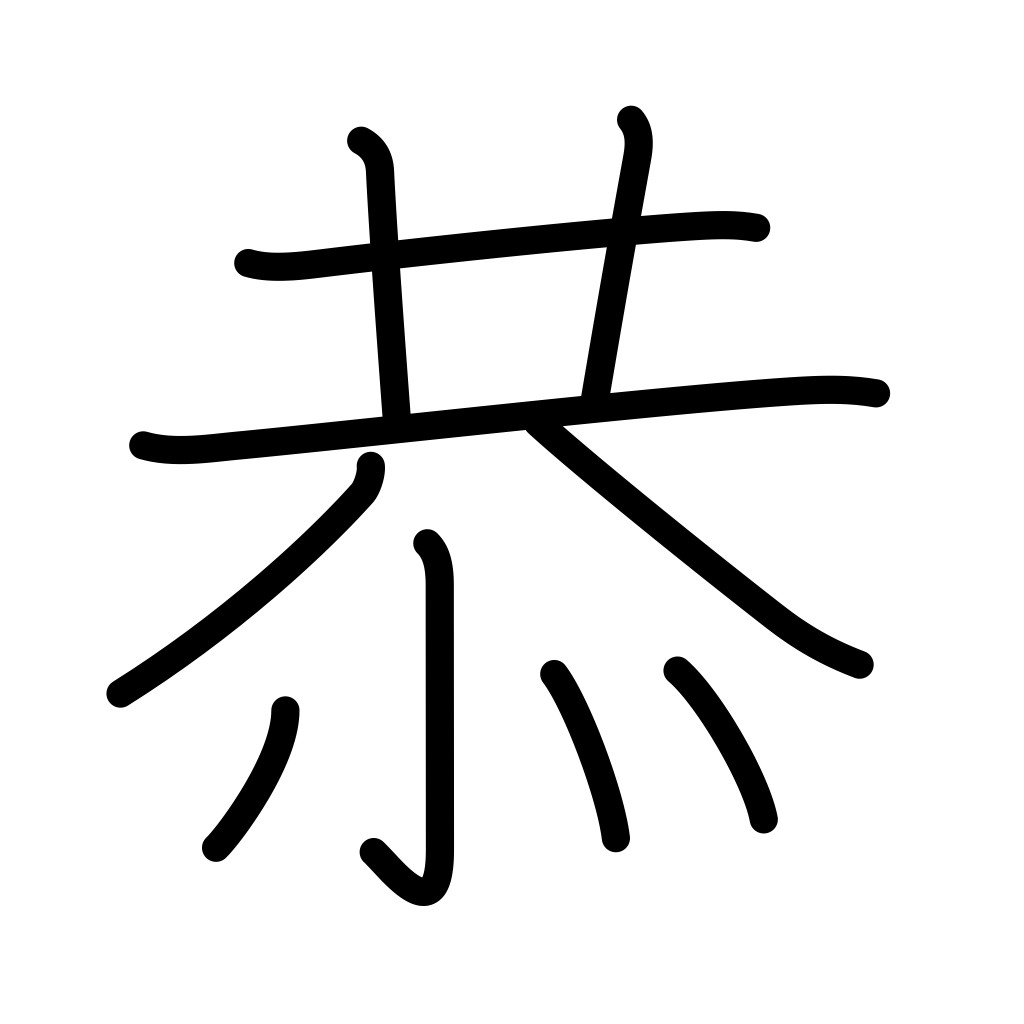
Meaning: respect, reverent